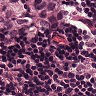
Metastatic tissue present: yes